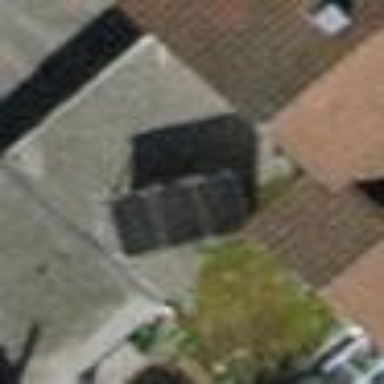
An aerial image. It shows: Garage building.